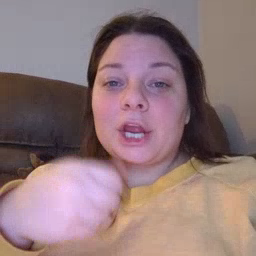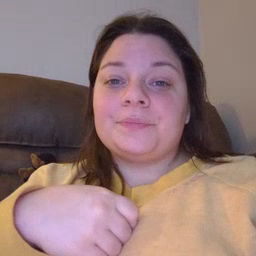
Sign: better